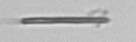
Label: fiber_TAG_external_detritus